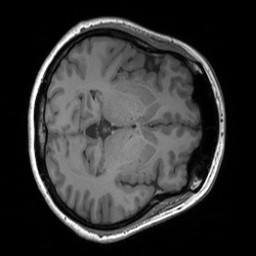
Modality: T1w
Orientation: axial
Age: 36
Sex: female
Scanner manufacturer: siemens
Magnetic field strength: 3 T
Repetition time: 1.9 s
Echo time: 0.00252 s